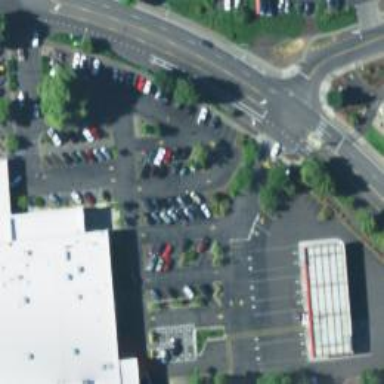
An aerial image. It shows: Parking space.